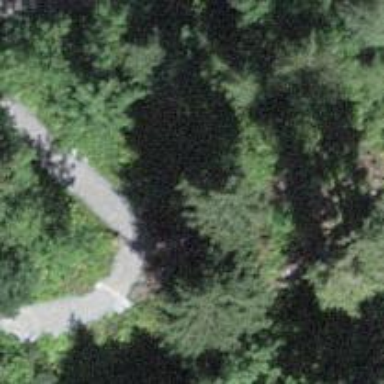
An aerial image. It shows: Gravel path.